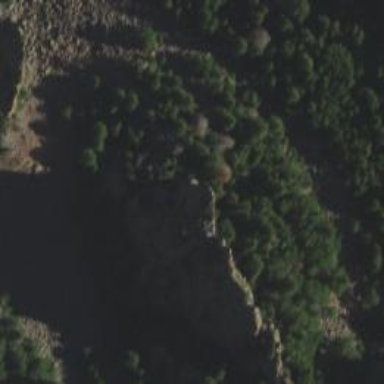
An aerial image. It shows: Cliff in nature.